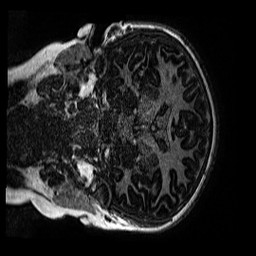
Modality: MP2RAGE
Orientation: coronal
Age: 11
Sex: female
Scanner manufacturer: siemens
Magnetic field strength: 3 T
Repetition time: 4 s
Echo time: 0.00299 s